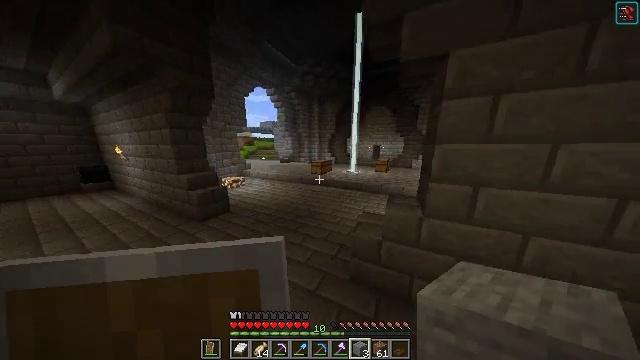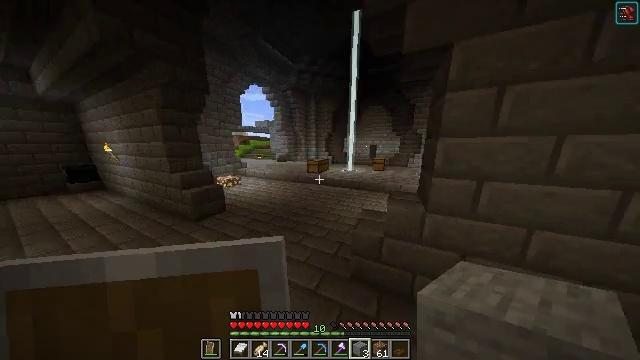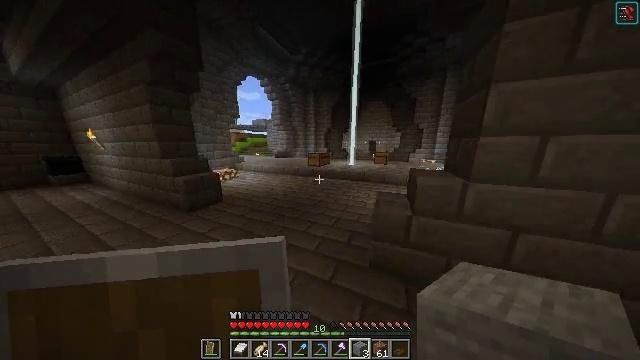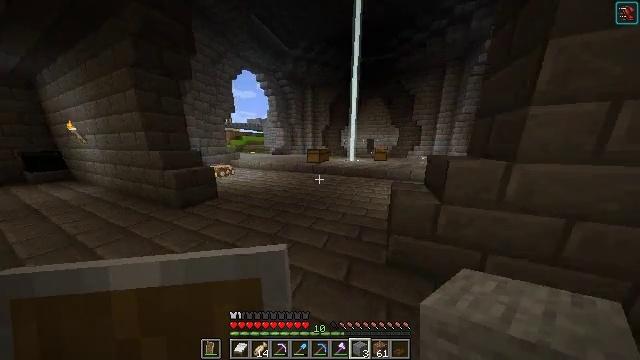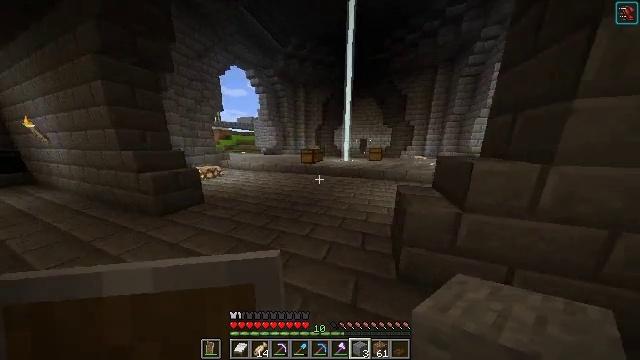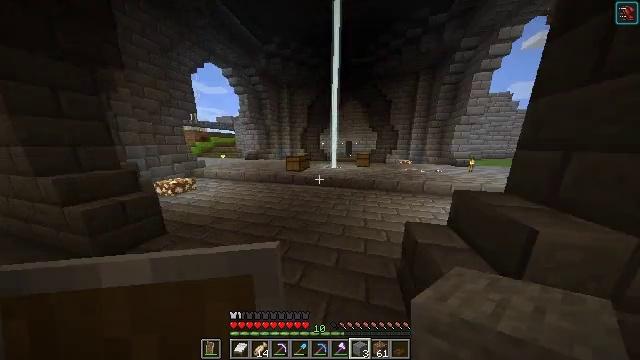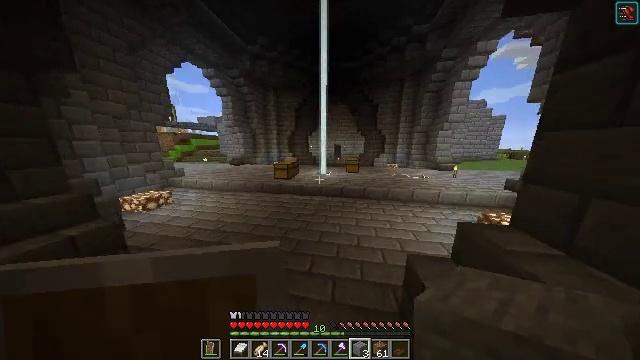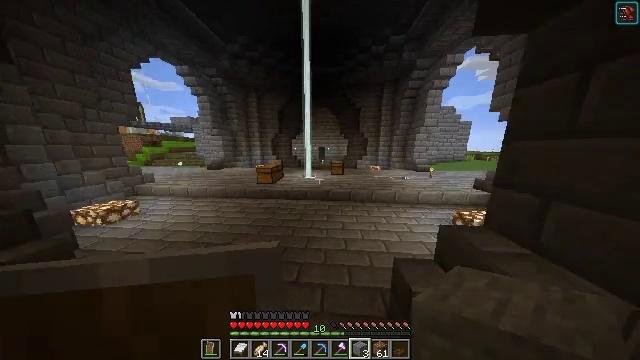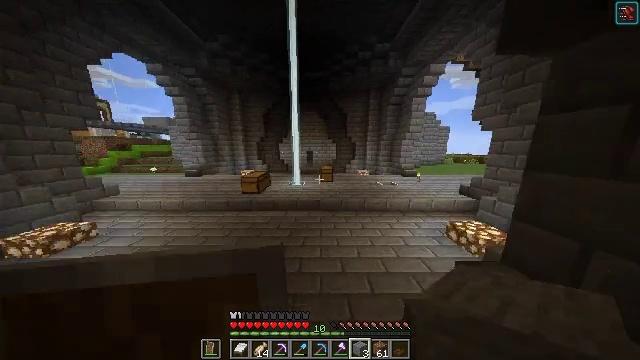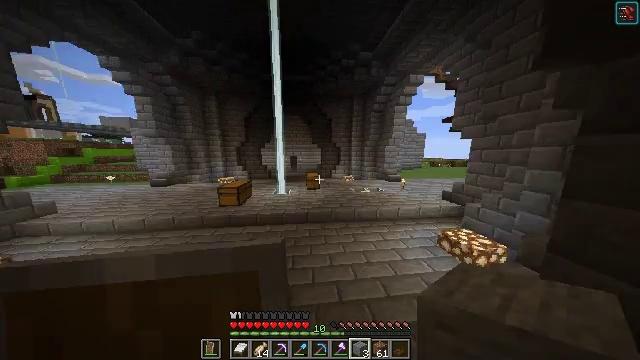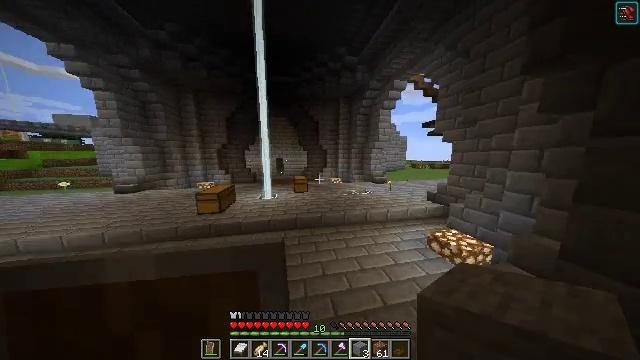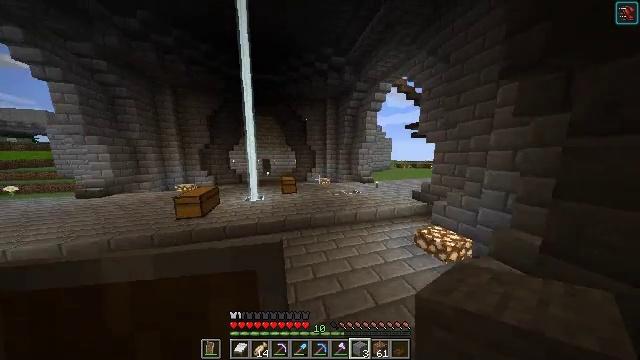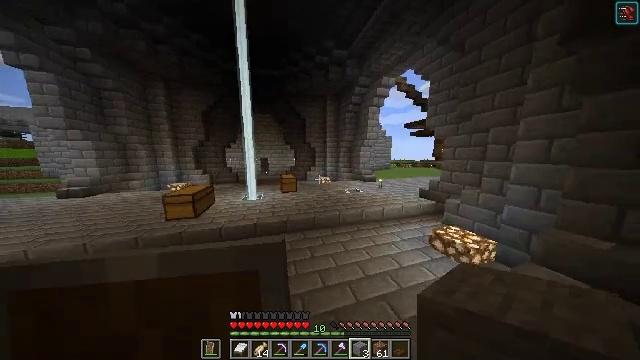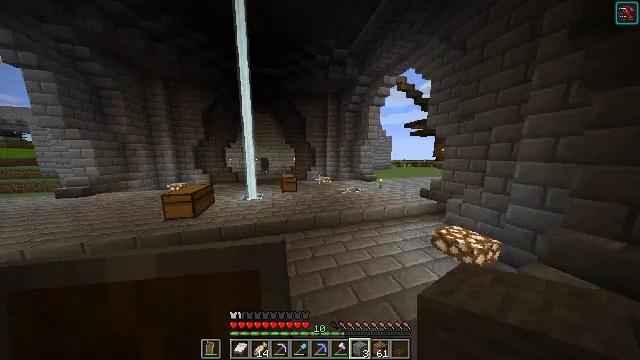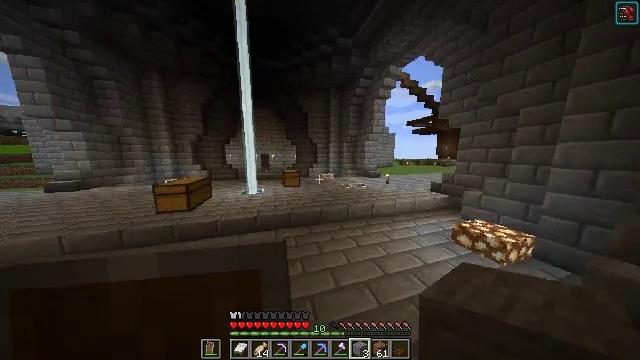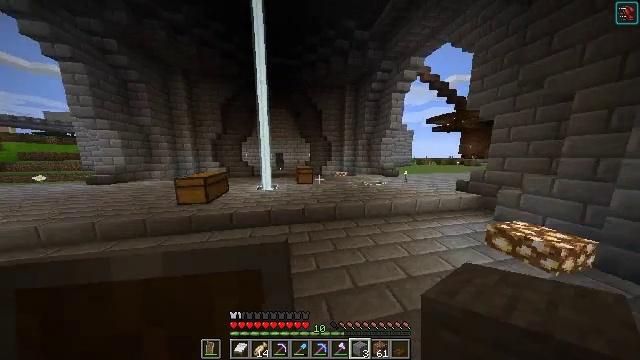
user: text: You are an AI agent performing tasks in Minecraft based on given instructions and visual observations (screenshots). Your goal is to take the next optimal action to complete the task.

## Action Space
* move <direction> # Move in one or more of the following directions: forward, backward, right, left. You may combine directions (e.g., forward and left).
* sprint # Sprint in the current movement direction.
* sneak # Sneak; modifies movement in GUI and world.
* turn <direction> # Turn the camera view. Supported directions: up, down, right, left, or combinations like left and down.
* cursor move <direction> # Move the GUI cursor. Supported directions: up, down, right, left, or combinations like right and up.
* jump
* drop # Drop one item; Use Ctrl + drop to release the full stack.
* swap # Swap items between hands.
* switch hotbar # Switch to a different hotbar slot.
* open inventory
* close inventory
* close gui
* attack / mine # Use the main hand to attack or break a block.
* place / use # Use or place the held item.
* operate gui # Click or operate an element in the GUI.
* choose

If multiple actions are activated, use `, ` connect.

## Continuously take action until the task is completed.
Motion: motion action
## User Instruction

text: Drop golden leggings.
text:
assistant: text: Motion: move forward, turn right
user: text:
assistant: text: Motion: move forward, turn right
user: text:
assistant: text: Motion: move forward, turn right
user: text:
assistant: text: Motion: move forward, turn right
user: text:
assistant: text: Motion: move forward, turn right, jump
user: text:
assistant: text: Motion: move forward, turn right, jump
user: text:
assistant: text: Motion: move forward, turn right, jump
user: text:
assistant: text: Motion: move forward, turn right, jump
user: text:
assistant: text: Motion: move forward, turn right and up, jump
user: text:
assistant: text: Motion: move forward, turn right, jump
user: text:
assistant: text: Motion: move forward, turn right
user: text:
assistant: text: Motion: move forward
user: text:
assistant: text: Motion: move forward
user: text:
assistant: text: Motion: move forward
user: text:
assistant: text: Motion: move forward, turn left
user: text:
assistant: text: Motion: move forward
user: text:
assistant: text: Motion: move forward
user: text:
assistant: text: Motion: move forward
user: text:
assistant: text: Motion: move forward
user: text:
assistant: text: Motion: move forward
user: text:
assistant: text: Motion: move forward, turn left
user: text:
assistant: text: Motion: move forward
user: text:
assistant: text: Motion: move forward
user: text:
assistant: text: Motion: move forward
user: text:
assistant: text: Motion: move forward
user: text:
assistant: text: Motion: move forward, turn down
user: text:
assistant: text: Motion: move forward, turn down
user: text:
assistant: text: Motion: move forward, turn down
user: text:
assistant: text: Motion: use / place
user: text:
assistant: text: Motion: use / place